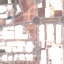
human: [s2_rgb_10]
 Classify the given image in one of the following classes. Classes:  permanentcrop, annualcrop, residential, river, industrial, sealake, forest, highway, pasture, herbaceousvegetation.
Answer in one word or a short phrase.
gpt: Industrial